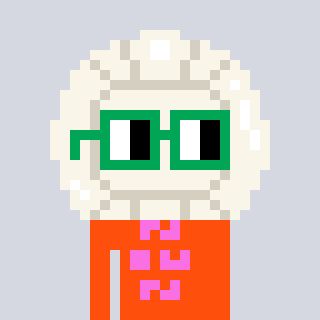
a pixel art character with square green glasses, a volleyball-shaped head and a orange-colored body on a cool background